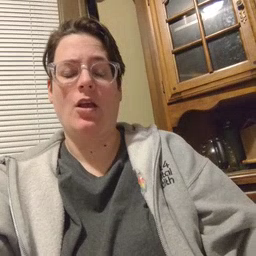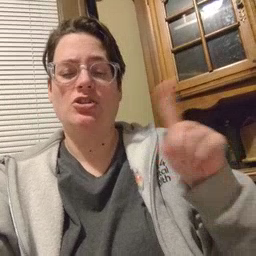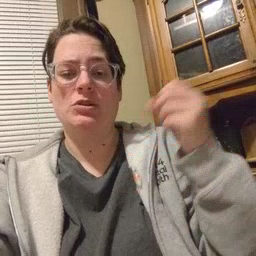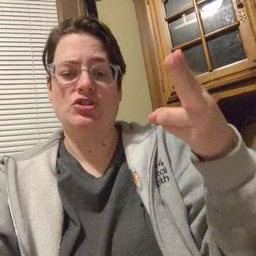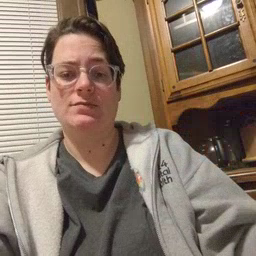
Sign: garbage